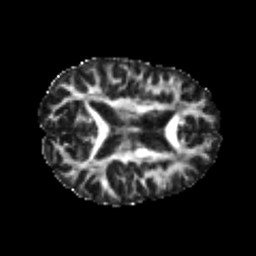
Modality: FA
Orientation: axial
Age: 21
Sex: female
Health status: healthy
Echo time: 0.074 s